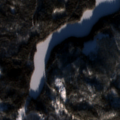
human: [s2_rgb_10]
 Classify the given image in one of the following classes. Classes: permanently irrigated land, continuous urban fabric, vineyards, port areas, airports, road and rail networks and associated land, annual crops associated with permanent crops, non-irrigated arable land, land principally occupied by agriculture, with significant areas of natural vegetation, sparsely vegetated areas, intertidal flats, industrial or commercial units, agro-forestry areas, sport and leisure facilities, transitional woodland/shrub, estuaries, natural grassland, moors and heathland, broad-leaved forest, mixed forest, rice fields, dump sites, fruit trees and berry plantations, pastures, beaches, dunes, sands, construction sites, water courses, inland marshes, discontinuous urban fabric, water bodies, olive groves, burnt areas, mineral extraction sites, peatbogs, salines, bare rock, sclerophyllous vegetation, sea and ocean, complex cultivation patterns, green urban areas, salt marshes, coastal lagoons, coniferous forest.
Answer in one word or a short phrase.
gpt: coniferous forest, mixed forest, transitional woodland/shrub, water bodies